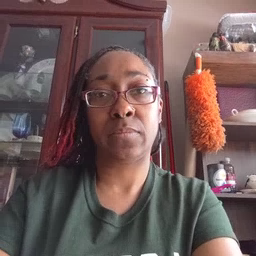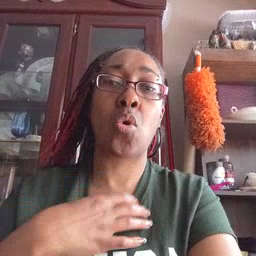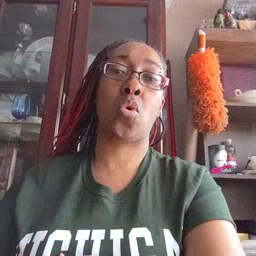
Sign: hungry